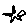
Label: star